Field crop: maize
Growth stage: 2
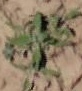
Species: atriplex